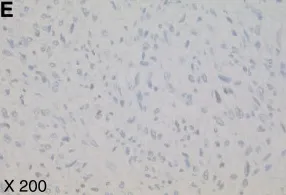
Tumor Pathology. However, the autopsy following the rapid tumor regrowth revealed malignant stromal components with sarcomatous overgrowth (D; x200).
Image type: pathology (immunostaining)